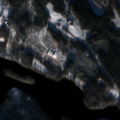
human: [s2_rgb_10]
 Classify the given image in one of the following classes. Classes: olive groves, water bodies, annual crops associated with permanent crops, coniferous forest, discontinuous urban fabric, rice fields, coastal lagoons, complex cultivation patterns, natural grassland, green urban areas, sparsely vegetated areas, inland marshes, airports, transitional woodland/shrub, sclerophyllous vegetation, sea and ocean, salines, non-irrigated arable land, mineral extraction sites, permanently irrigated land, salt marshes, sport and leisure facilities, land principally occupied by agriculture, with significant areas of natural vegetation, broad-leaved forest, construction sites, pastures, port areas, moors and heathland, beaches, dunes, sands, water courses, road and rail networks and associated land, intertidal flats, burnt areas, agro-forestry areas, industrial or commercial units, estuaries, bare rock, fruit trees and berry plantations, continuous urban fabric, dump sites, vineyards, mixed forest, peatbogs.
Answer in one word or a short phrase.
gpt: land principally occupied by agriculture, with significant areas of natural vegetation, broad-leaved forest, mixed forest, water bodies